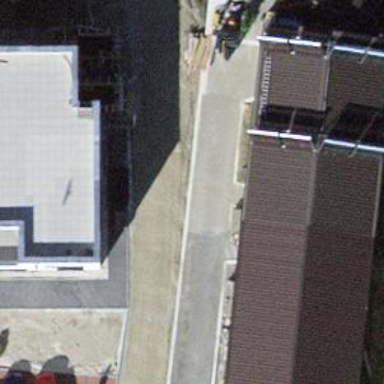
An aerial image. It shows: Commercial building.